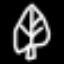
Label: leaf